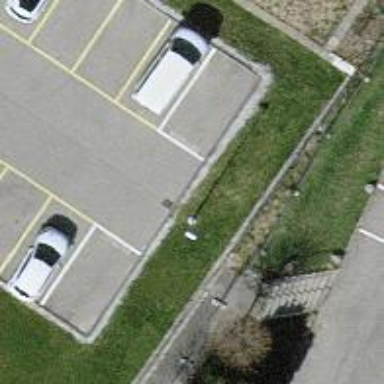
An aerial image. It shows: Parking aisle designated as service road.